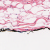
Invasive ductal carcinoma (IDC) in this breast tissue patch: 0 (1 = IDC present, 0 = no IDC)